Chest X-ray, AP view. Patient: 45 years old, sex M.
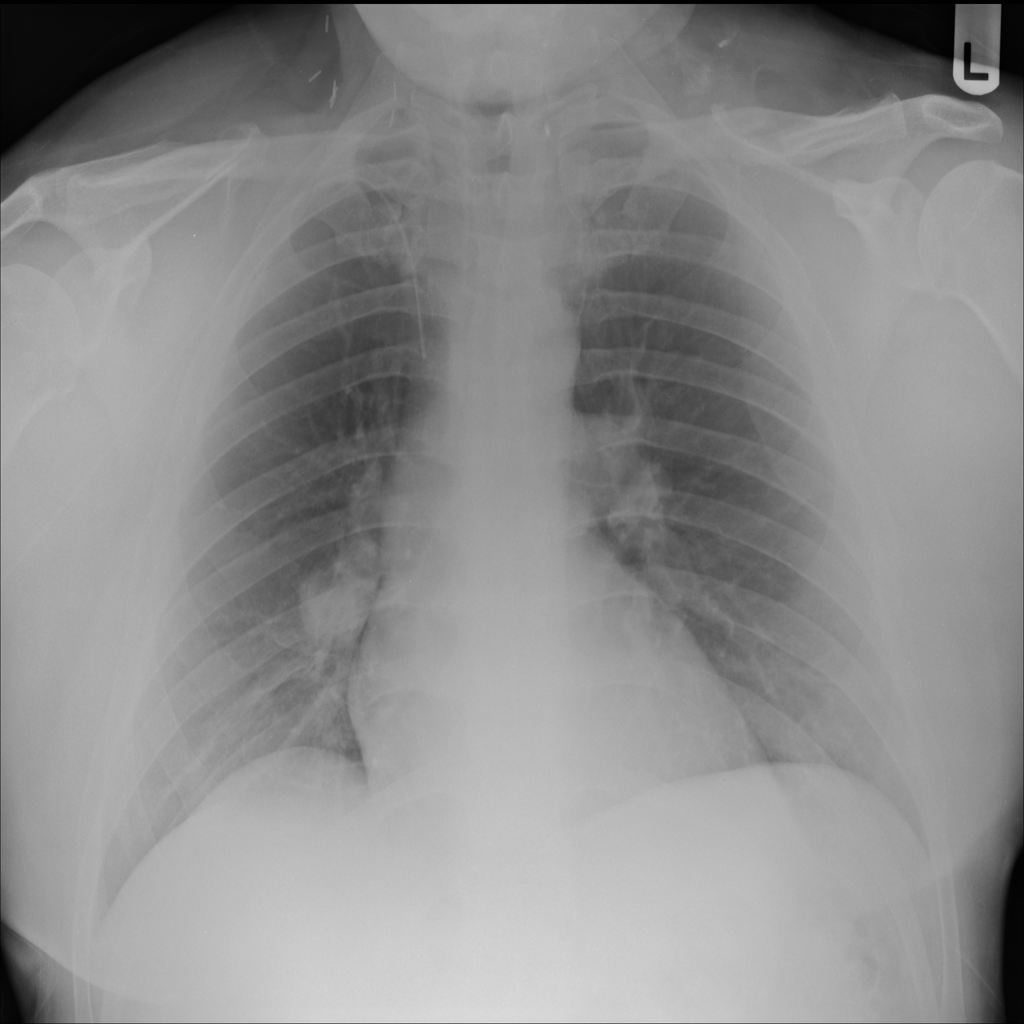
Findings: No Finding